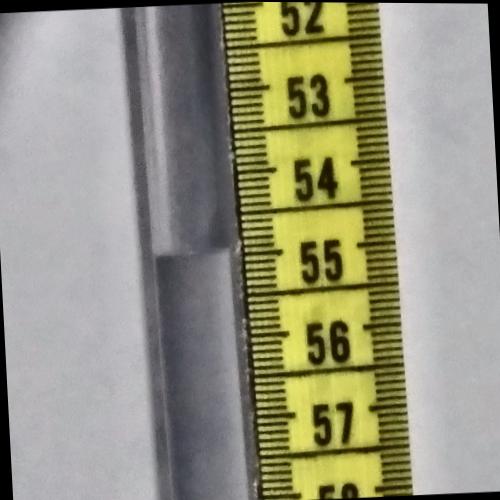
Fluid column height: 54.9 cm